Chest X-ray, PA view. Patient: 53 years old, sex M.
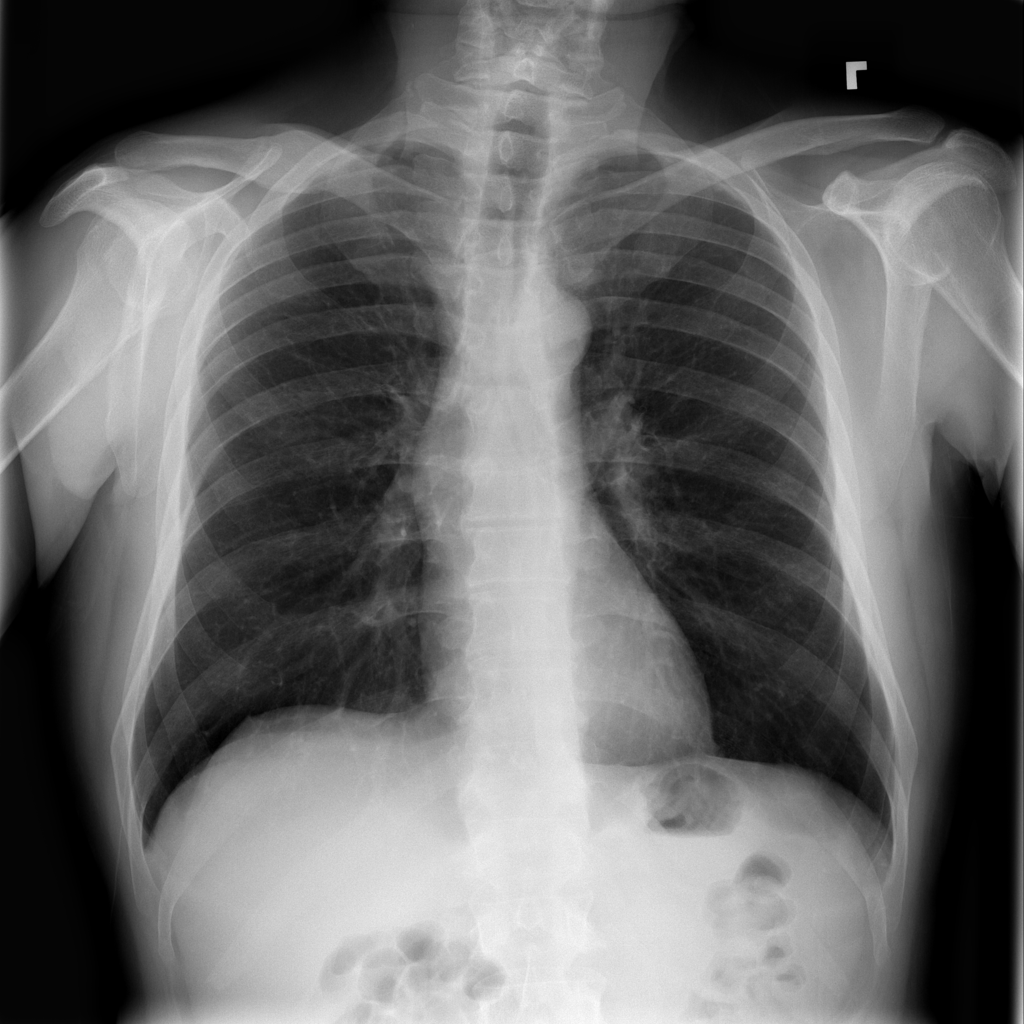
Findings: No Finding